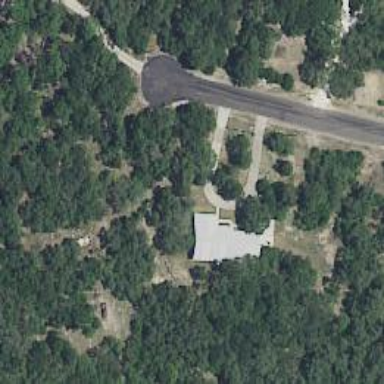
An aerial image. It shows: Driveway leading to service road.